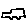
Label: car